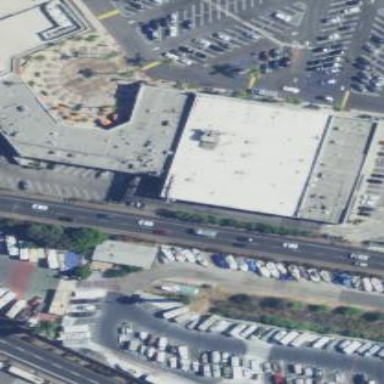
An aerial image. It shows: Retail building.